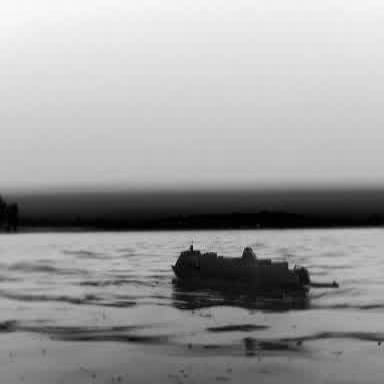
There is a container_ship in the infrared image.